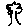
Label: tree